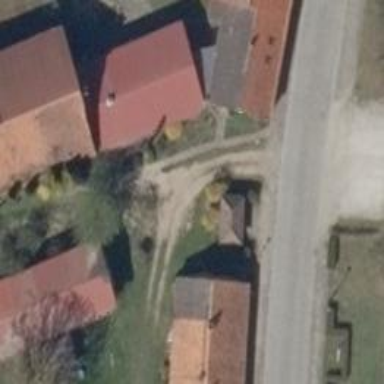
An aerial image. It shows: Driveway leading to service road.